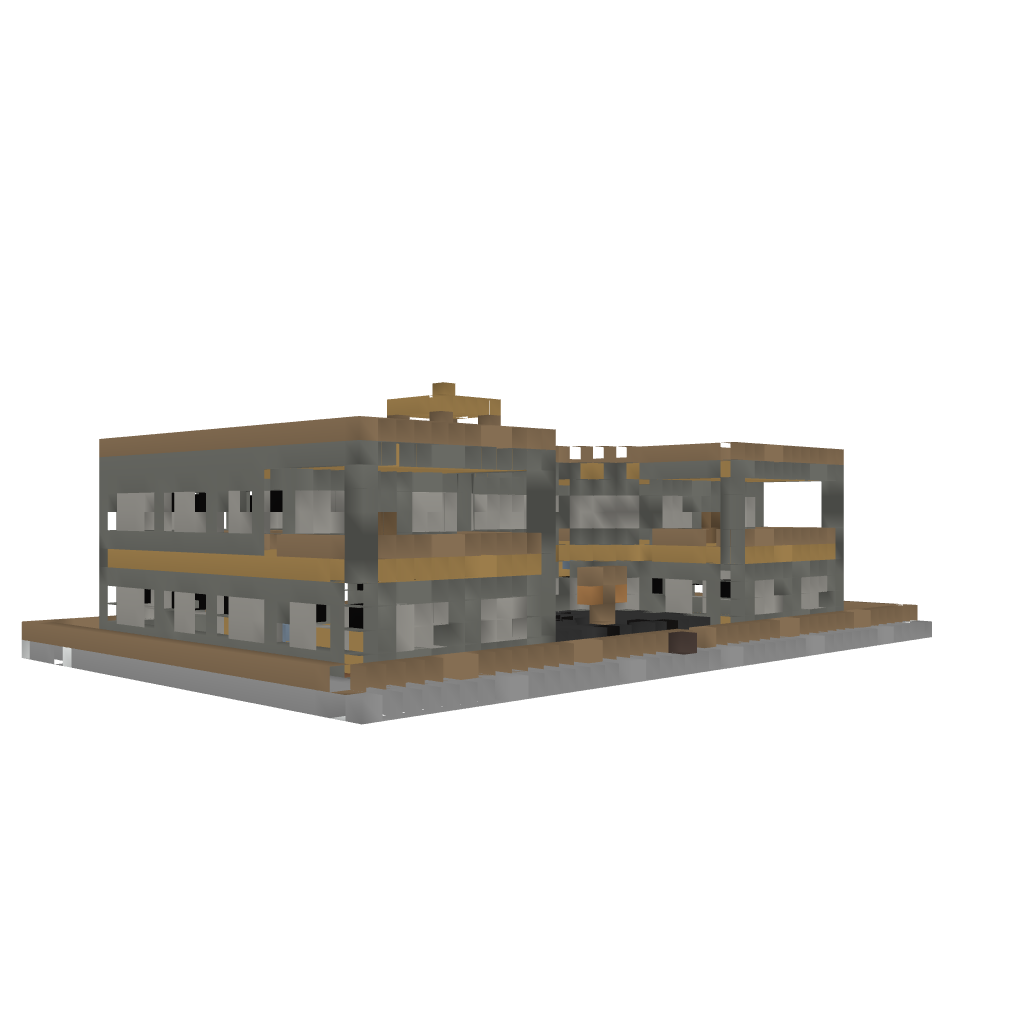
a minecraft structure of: Mansion of Wood